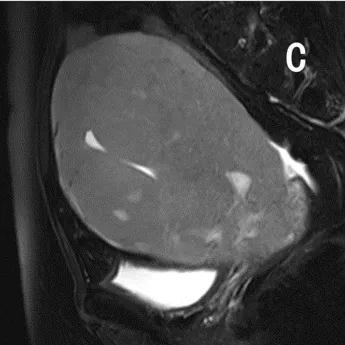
Imaging findings of the patient. (C, D) Pelvic MRI: significant increase in uterine volume, thickening of the muscular wall, measuring 5.6 cm at the thickest point, accompanied by diffuse abnormal signals and enhancement changes.
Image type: radiology (mri)